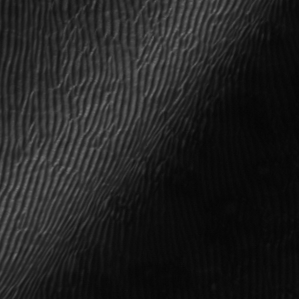
Label: frost